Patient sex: M
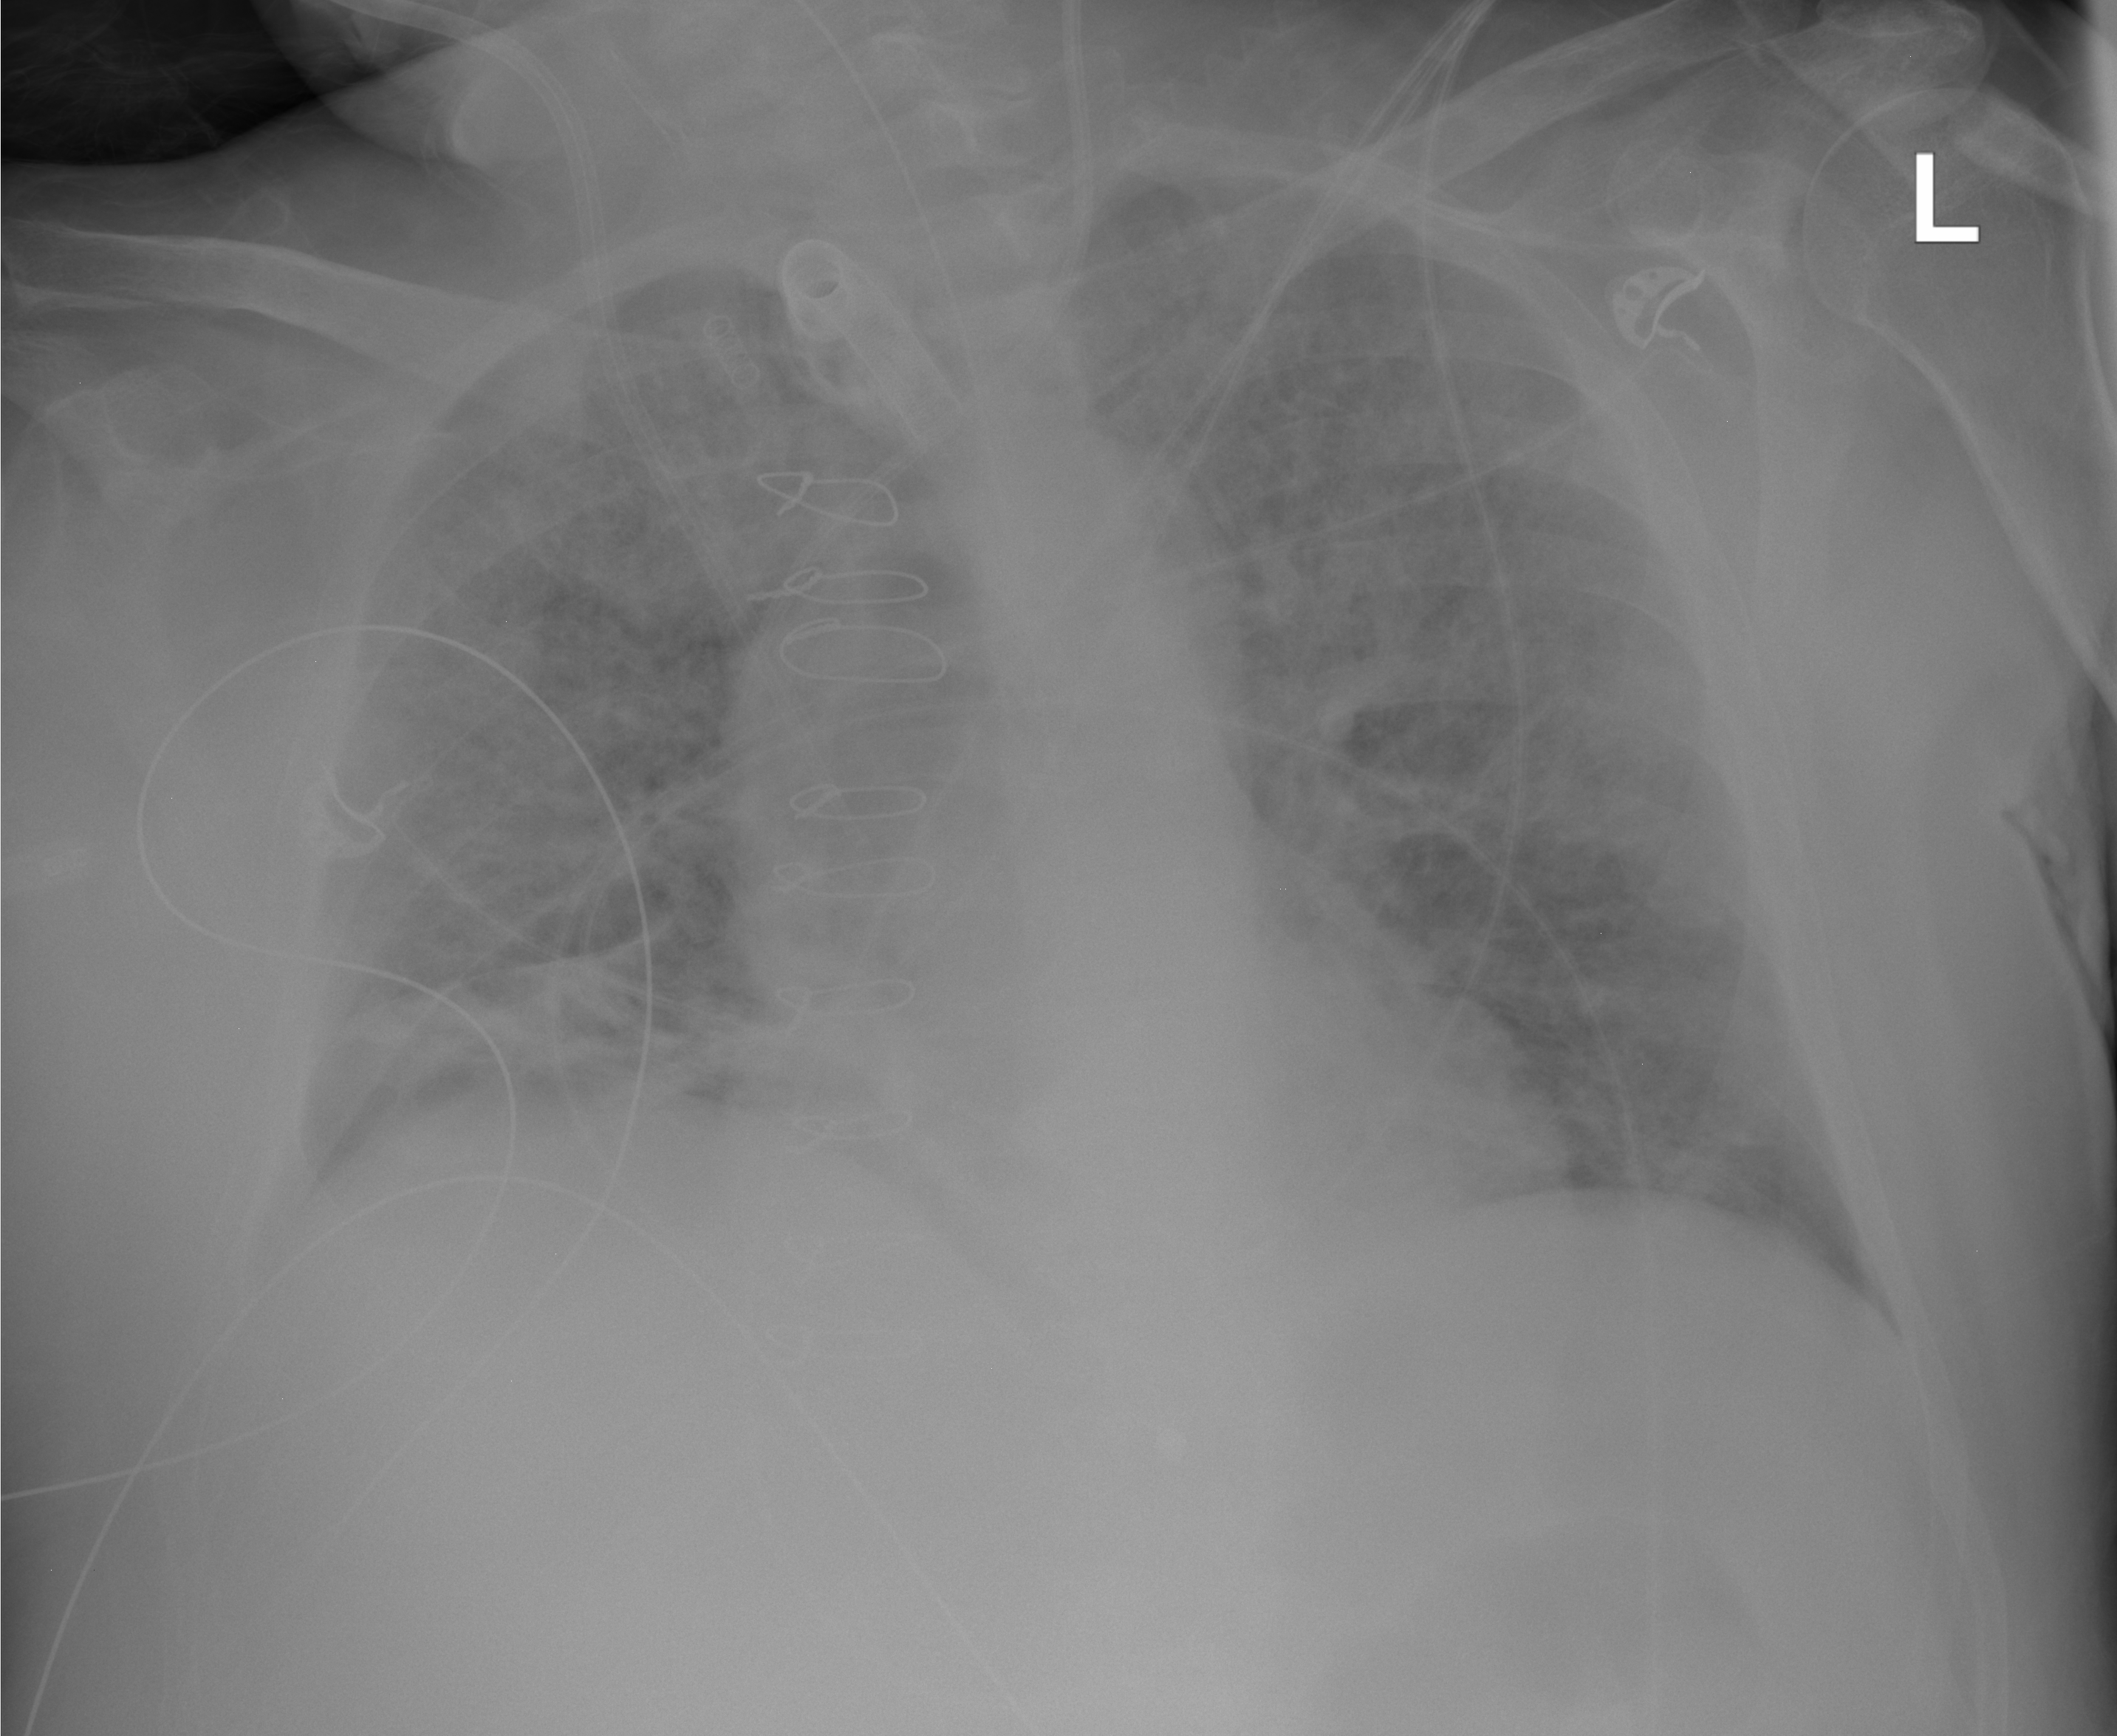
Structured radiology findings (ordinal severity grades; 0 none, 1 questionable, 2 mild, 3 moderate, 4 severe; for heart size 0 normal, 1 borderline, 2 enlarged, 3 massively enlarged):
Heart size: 2
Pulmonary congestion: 0
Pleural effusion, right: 0
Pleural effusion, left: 0
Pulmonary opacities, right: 3
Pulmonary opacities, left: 3
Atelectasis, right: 3
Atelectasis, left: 2